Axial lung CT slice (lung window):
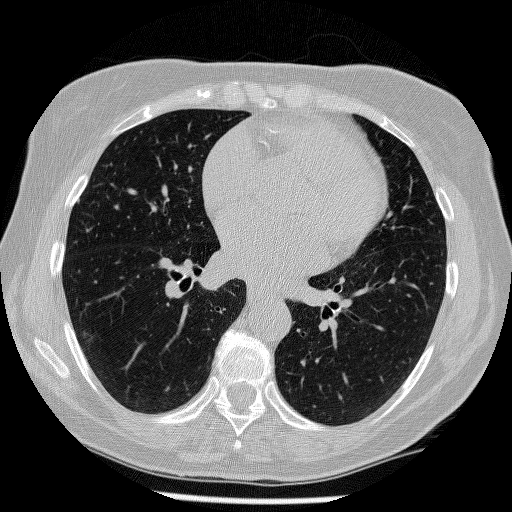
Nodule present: no